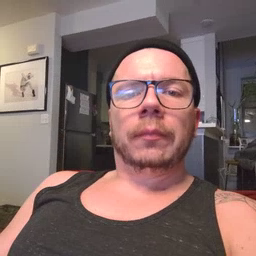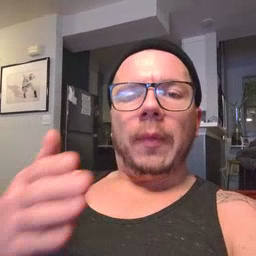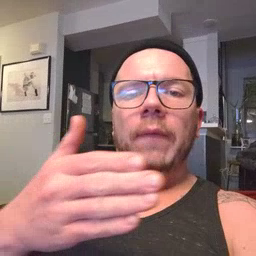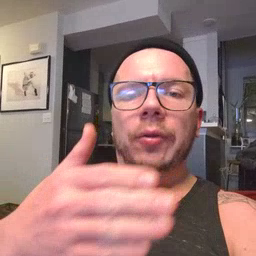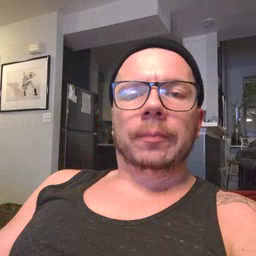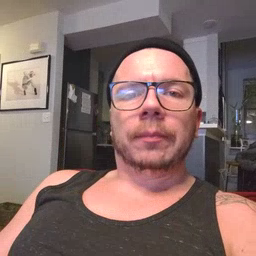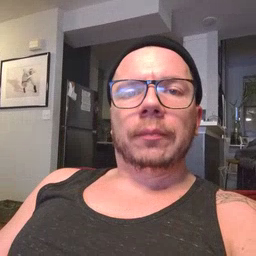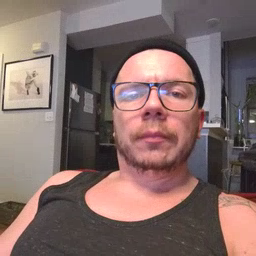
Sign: fish